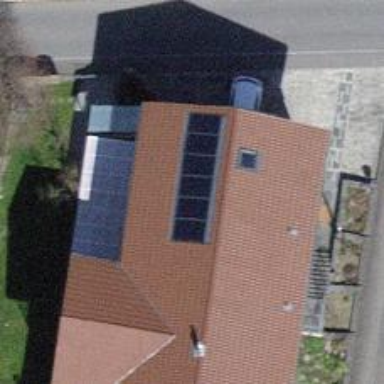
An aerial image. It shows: Solar power generator with photovoltaic panels.